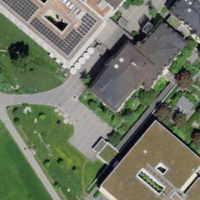
EUNIS habitat code: 54
Species observed at this site:
Sedum album